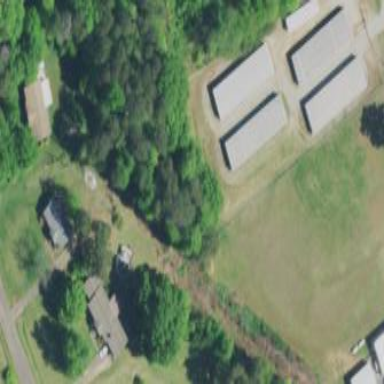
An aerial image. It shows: Garages with fence. The area is used for storage rental.